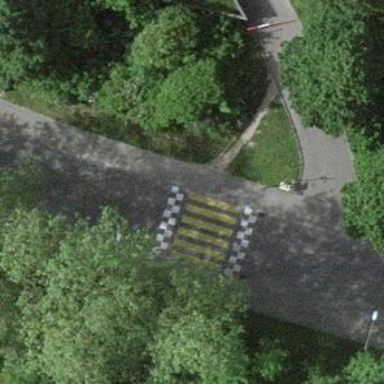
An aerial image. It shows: Uncontrolled crossing with traffic calming table.